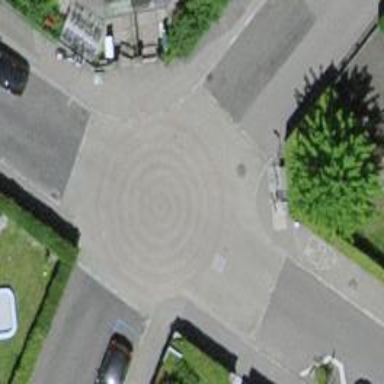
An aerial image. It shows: Crossing footway made of paving stones.